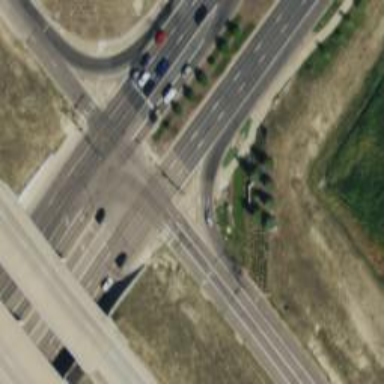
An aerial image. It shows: Uncontrolled crossing on the road.